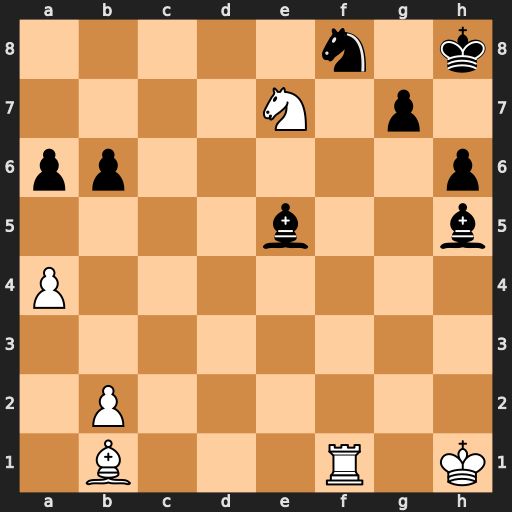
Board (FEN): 5n1k/4N1p1/pp5p/4b2b/P7/8/1P6/1B3R1K
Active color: w
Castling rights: -
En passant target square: -
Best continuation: Rxf8#